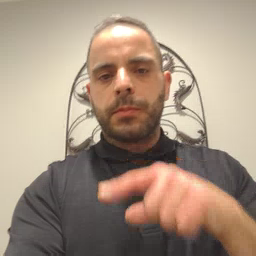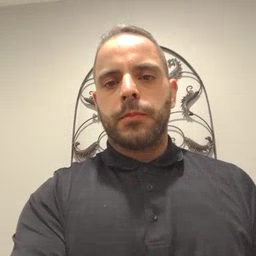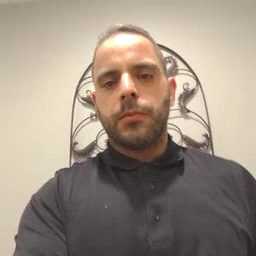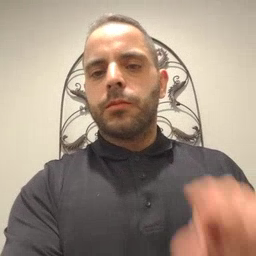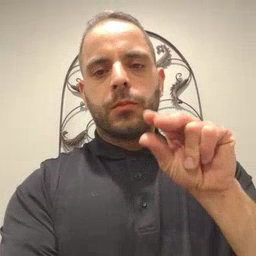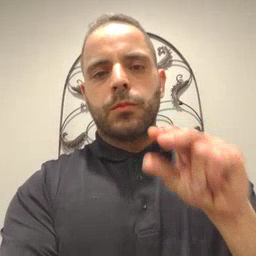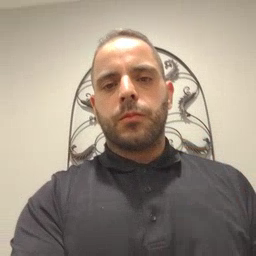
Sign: no